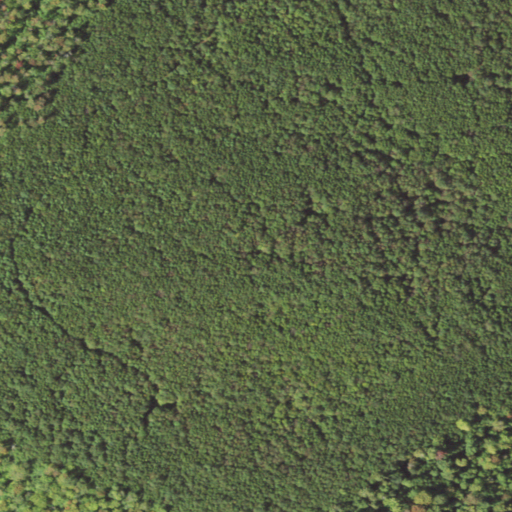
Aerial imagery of mountain in Pennsylvania named Jarrets Summit containing deciduous forest and mixed forest